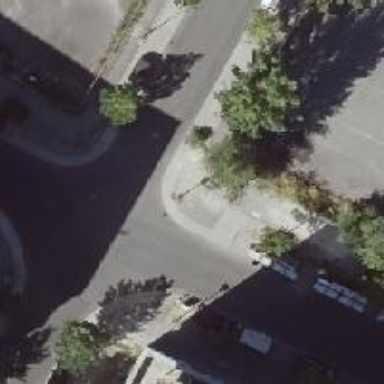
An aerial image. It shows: Asphalt footpath with unmarked crossing.